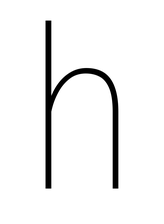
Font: Roboto_Condensed_Thin